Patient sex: M
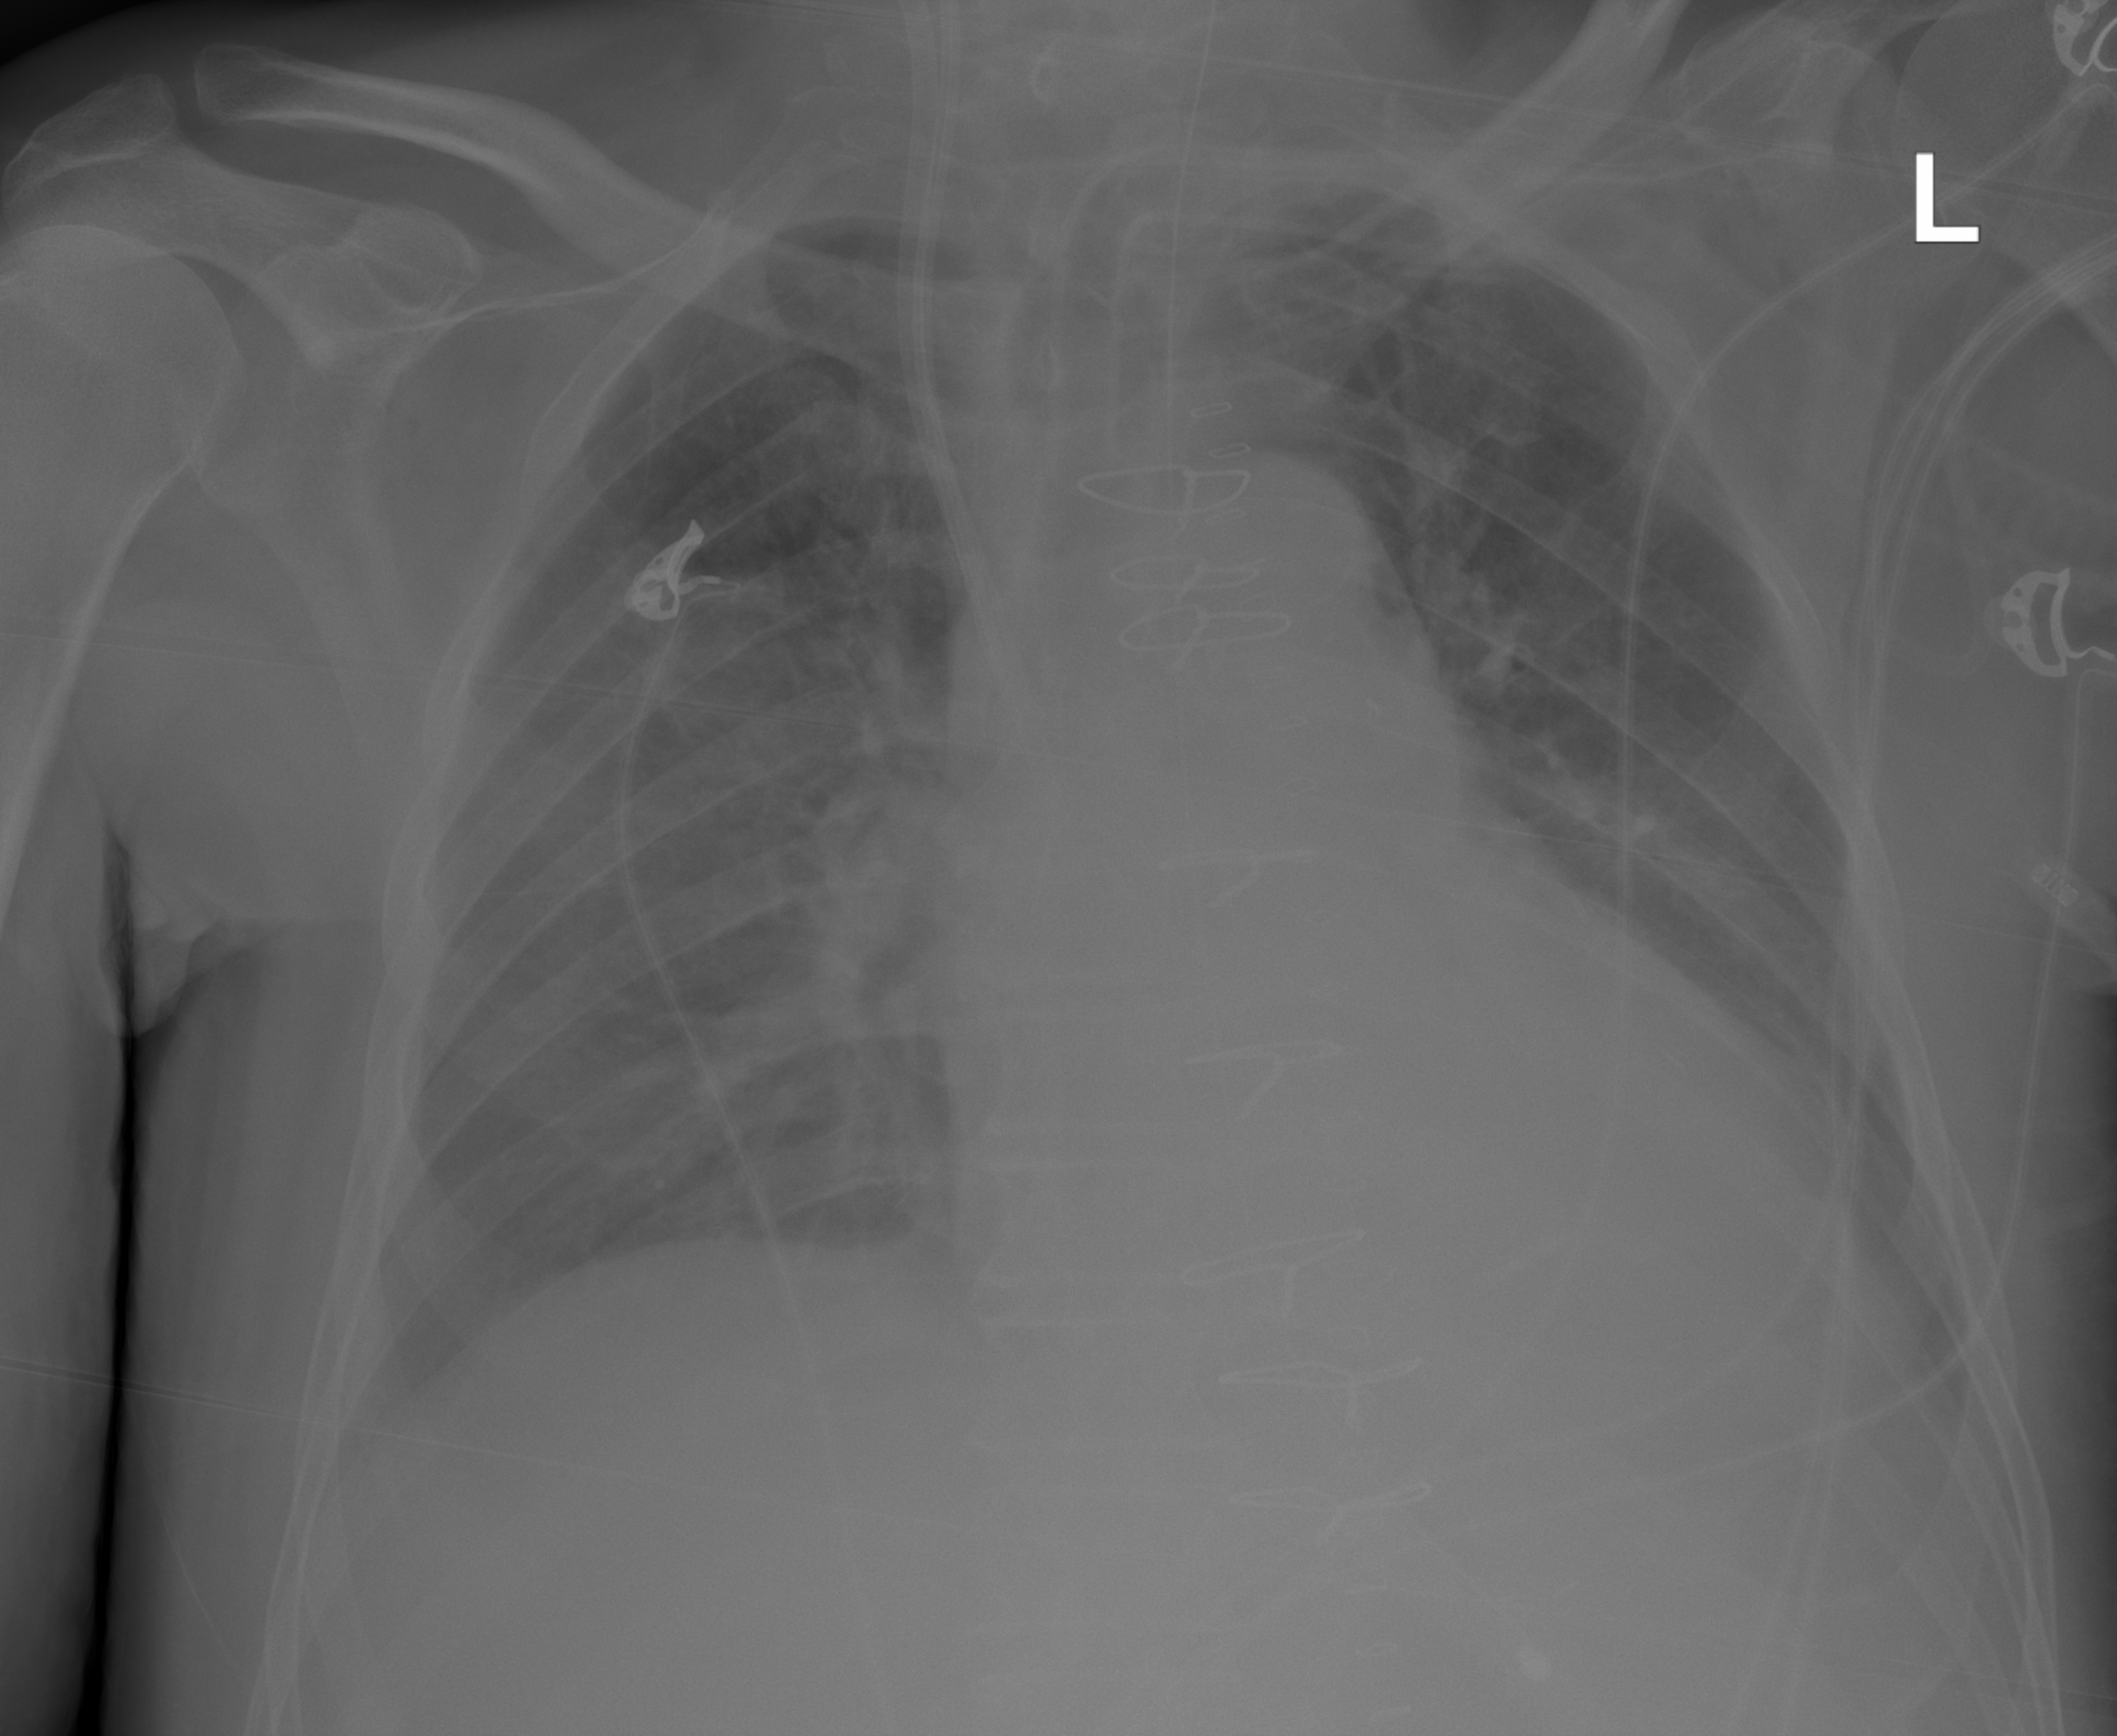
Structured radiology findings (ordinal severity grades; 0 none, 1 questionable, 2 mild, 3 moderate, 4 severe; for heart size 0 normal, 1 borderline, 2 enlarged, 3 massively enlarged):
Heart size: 1
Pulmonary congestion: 1
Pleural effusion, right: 0
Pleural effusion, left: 2
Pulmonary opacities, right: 1
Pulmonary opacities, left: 1
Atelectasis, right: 2
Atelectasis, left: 2